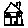
Label: house